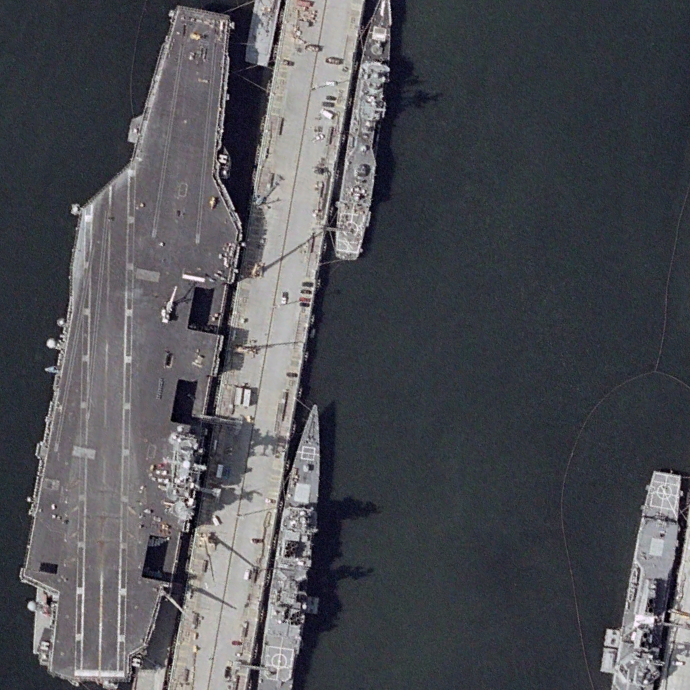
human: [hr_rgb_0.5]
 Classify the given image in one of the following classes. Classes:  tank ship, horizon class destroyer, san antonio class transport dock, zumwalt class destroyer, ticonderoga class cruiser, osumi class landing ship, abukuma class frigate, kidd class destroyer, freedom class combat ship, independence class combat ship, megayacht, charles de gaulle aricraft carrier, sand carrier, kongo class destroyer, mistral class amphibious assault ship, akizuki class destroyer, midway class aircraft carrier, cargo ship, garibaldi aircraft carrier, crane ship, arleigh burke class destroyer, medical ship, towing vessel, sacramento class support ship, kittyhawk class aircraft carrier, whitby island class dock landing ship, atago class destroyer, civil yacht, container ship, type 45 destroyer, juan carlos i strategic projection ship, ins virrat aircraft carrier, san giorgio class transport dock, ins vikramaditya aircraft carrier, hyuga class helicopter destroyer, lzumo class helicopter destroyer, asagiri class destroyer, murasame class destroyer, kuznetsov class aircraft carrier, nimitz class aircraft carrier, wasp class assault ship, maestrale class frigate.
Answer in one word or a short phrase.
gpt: Nimitz class aircraft carrier